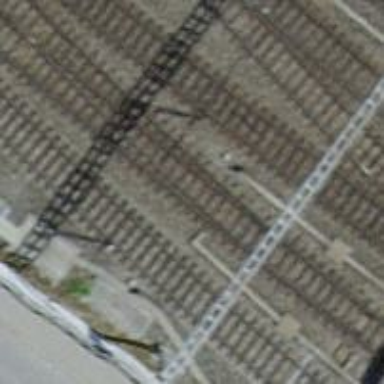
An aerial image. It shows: Single-track electrified railway siding with contact line.